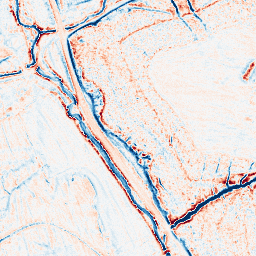
Category: edge_preserving
Decomposition family: anisotropic_diffusion
Decomposition parameters: iterations: 10
kappa: 100
gamma: 0.2
Upsampling method: lanczos
Upsampling parameters: scale: 4
Upsampling scale: 4